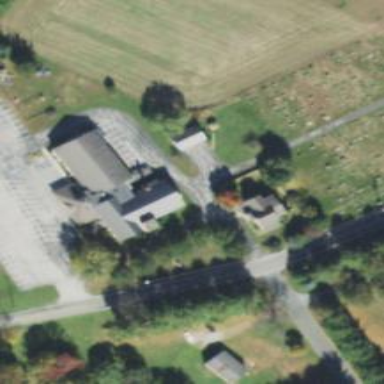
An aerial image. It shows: Place of worship.